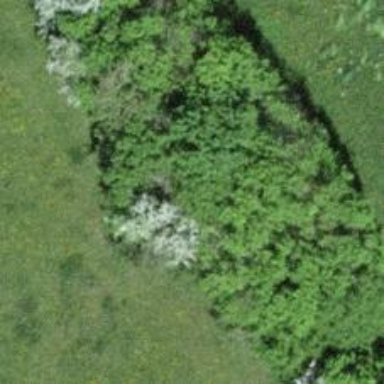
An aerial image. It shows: Hedge acting as barrier.